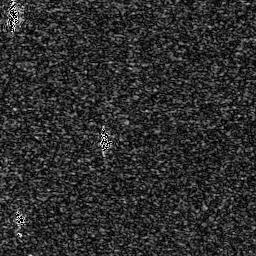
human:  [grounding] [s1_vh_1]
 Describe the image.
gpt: In the satellite image, there is  <ref>1 medium ship </ref> <box>[[37, 46, 44, 62, 0]]</box> located at center,  <ref>1 small ship </ref> <box>[[1, 0, 7, 12, 0]]</box> located at top left.